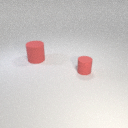
small red rubber cylinder to the right of large red rubber cylinder